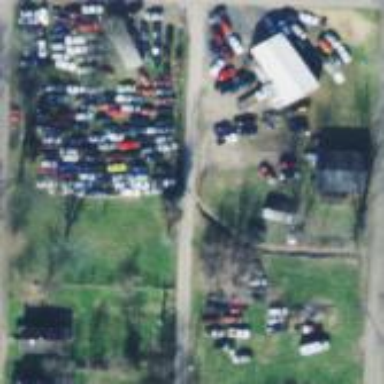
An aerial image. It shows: Scrap yard located in industrial area.